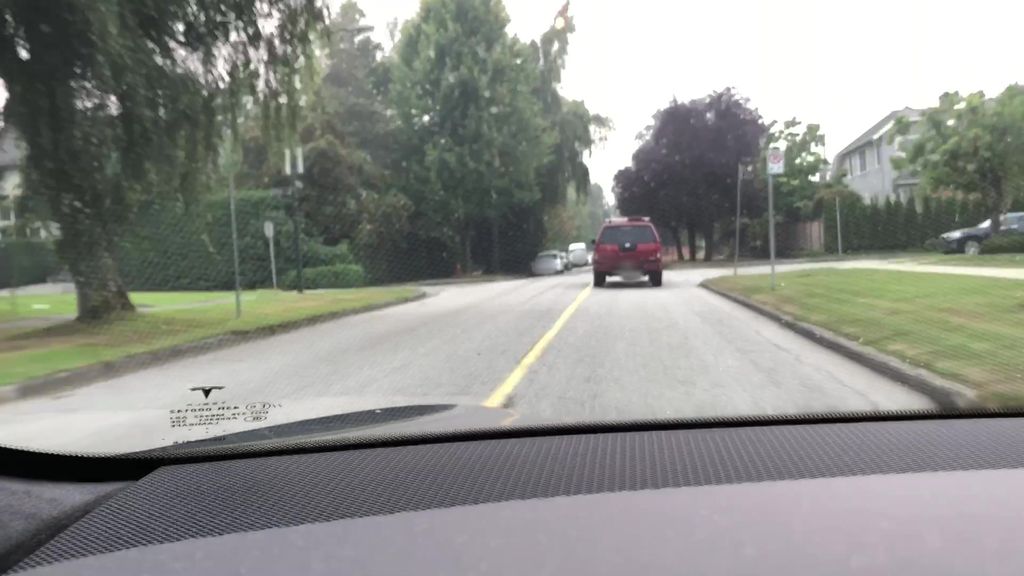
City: vancouver